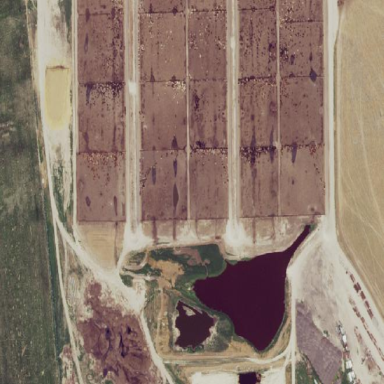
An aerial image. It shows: Farmyard dedicated to feedlot farming system.